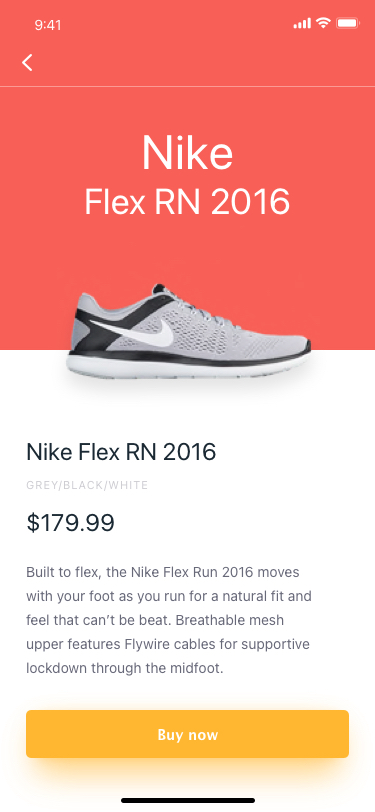
Text in this UI design:
Buy now
Nike Flex RN 2016
Grey/Black/White
Built to flex, the Nike Flex Run 2016 moves with your foot as you run for a natural fit and feel that can’t be beat. Breathable mesh upper features Flywire cables for supportive lockdown through the midfoot.
$179.99
Nike
Flex RN 2016